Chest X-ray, PA view. Patient: 51 years old, sex M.
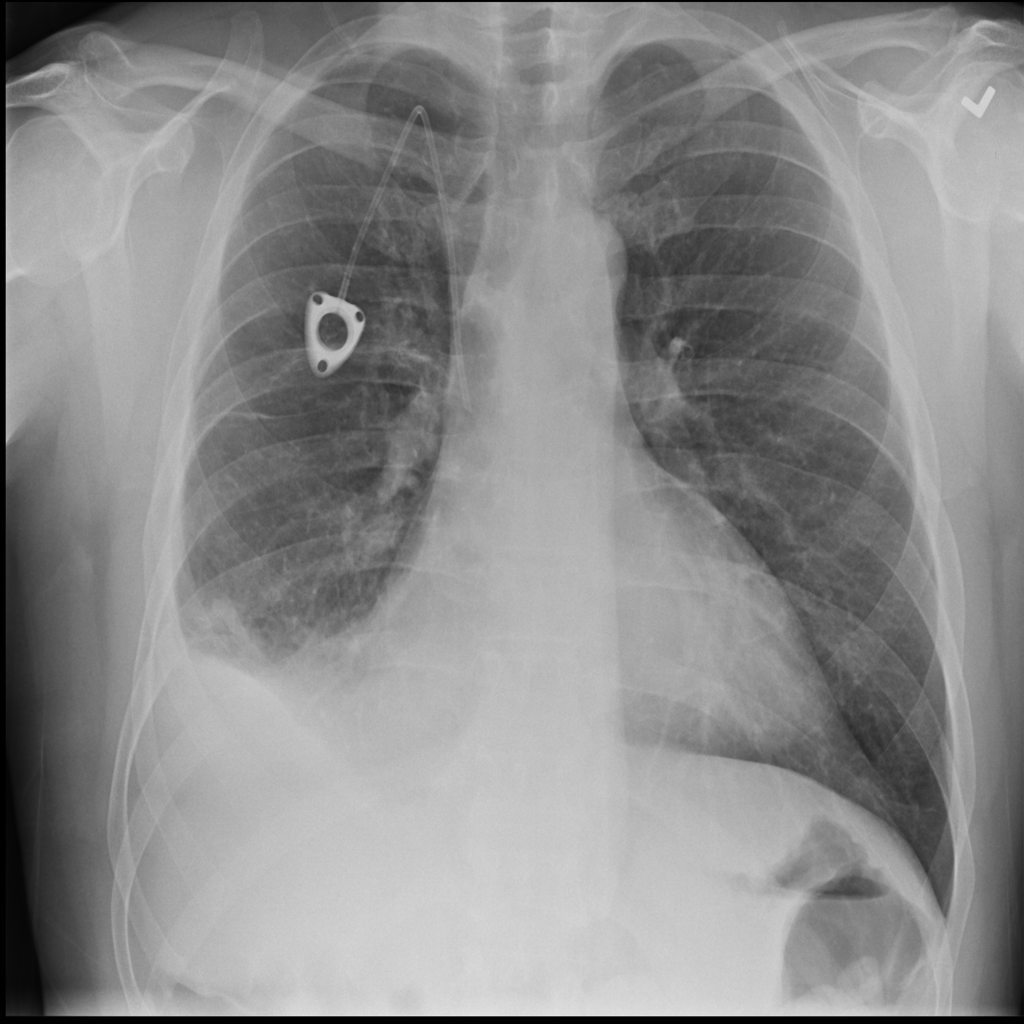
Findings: Atelectasis, Infiltration